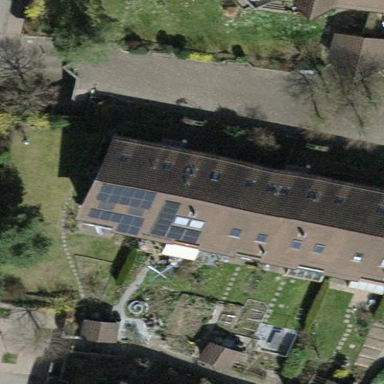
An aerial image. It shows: Terrace building with gabled roof.